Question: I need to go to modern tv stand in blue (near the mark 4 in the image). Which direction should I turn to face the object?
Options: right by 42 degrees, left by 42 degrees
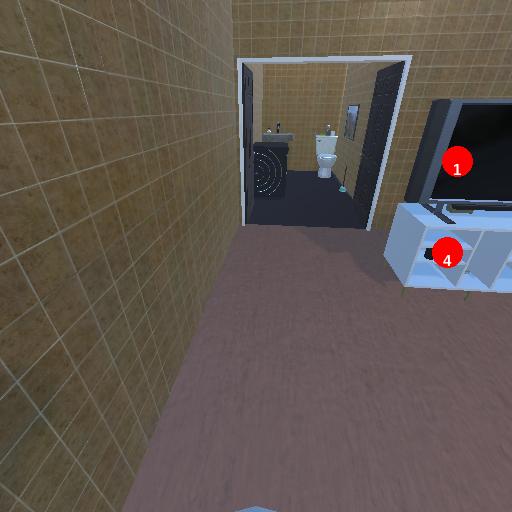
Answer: right by 42 degrees